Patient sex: F
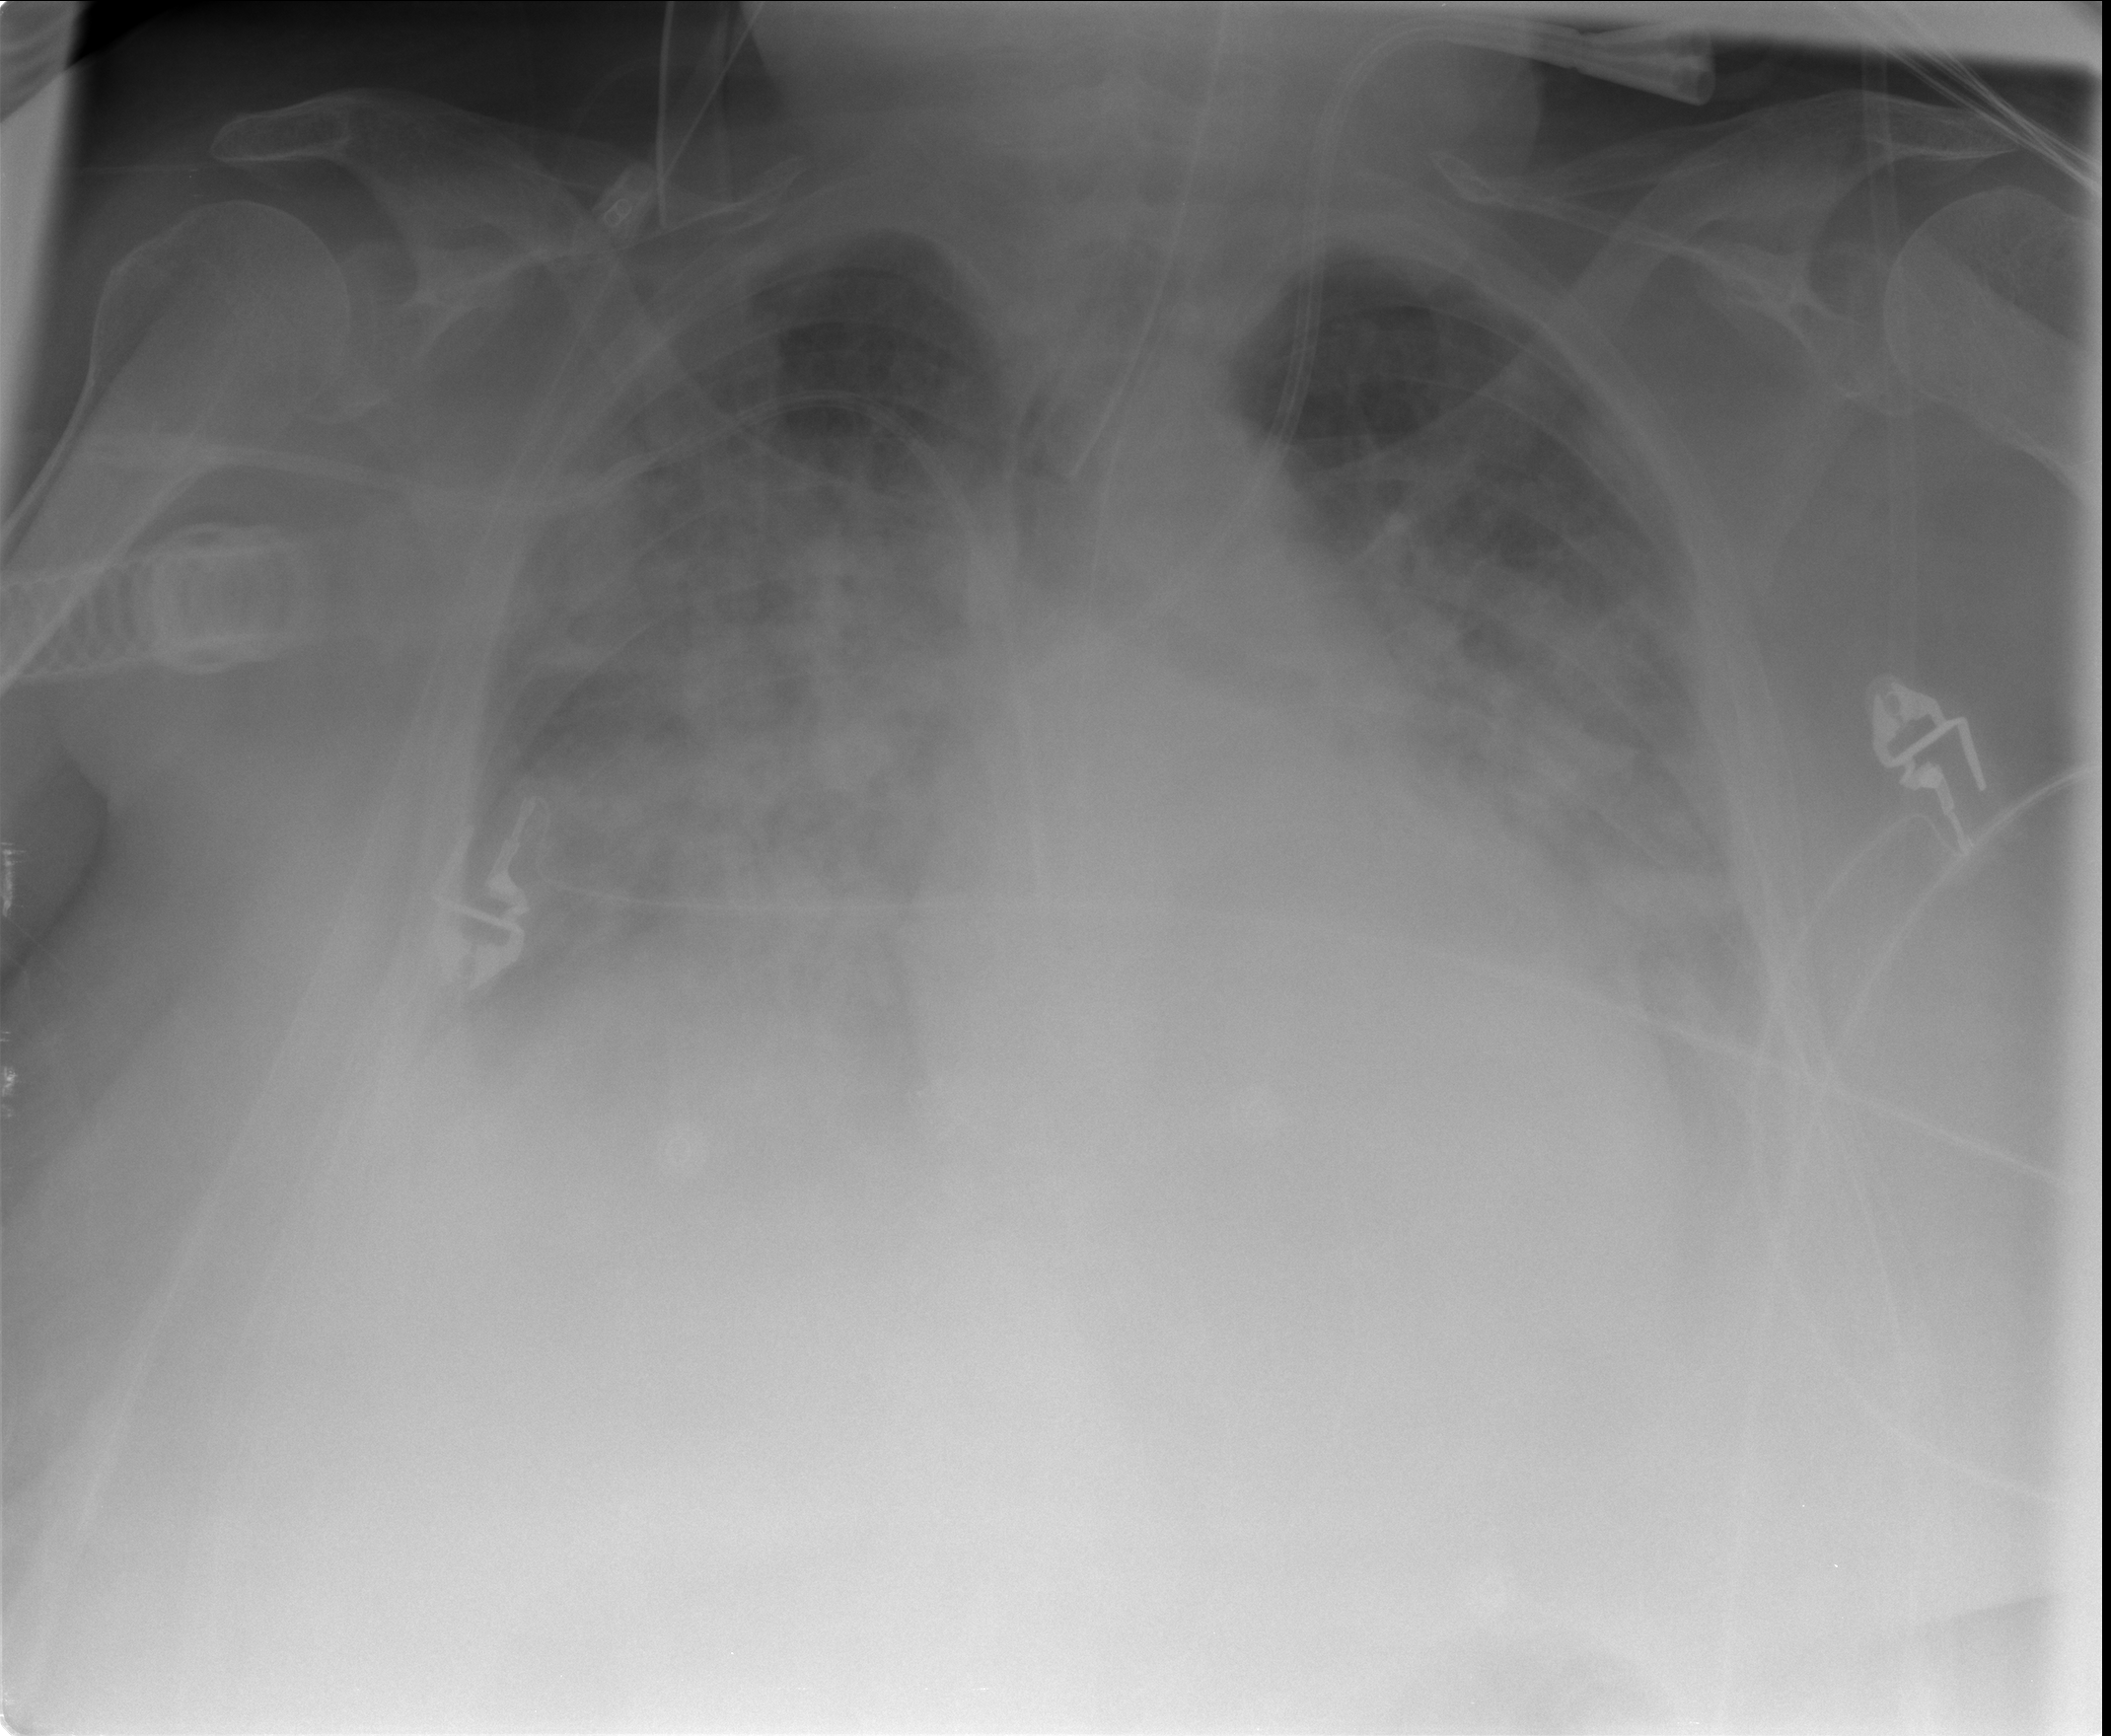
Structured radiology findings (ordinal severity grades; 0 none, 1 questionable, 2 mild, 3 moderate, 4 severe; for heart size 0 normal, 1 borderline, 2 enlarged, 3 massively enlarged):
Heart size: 2
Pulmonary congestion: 3
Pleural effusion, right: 3
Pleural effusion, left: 3
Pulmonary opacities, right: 3
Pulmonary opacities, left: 3
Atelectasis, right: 3
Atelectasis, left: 3